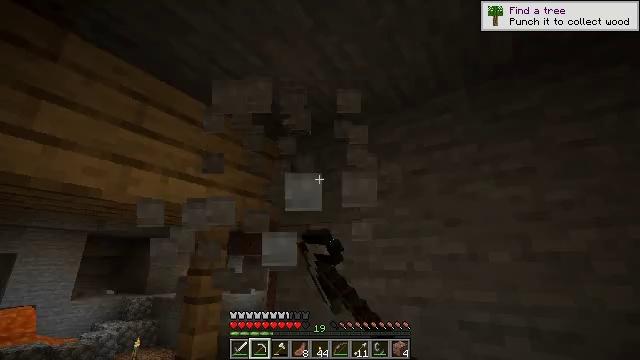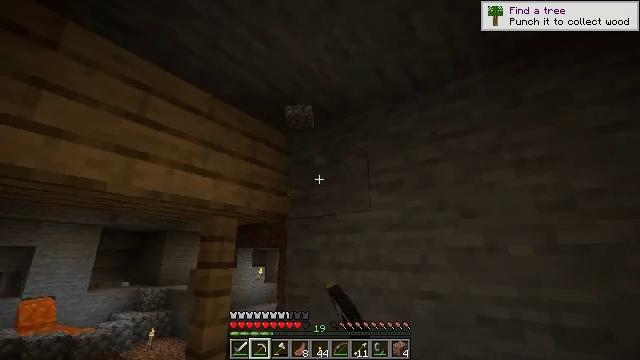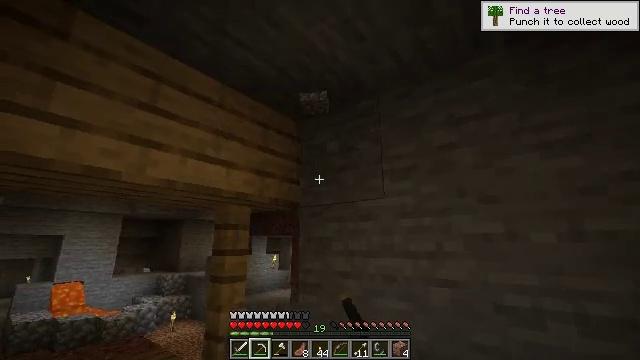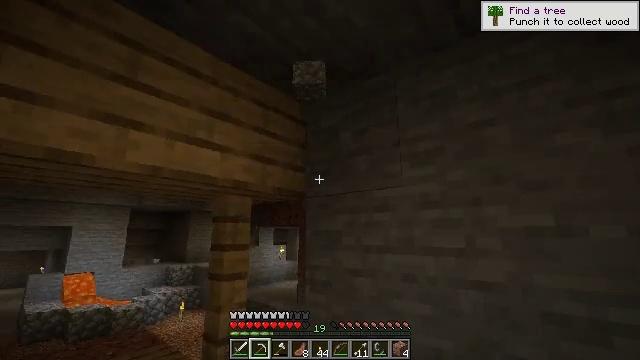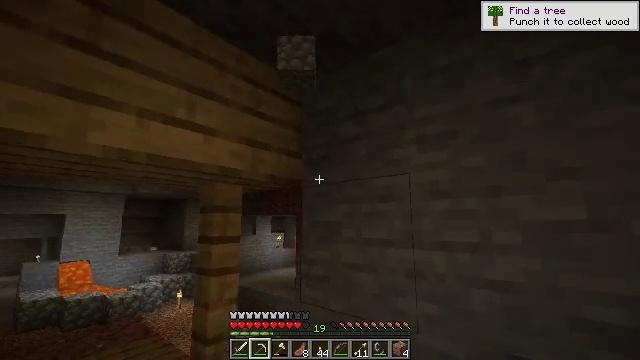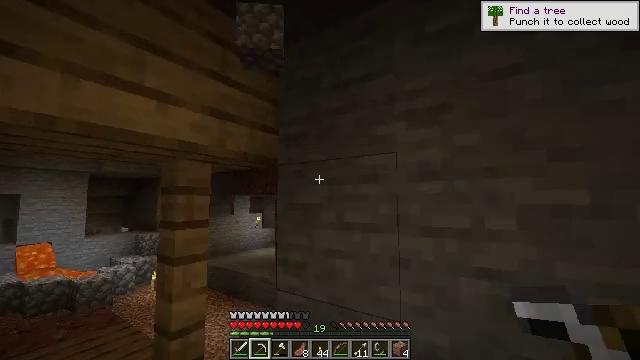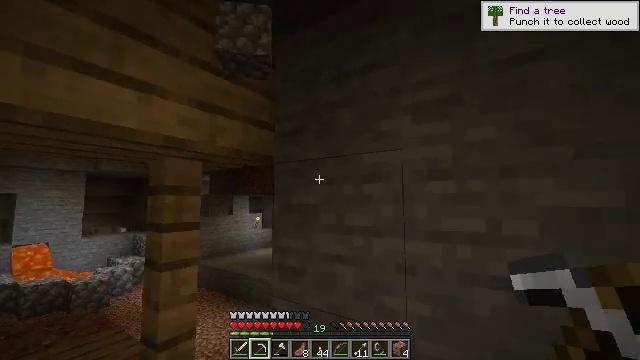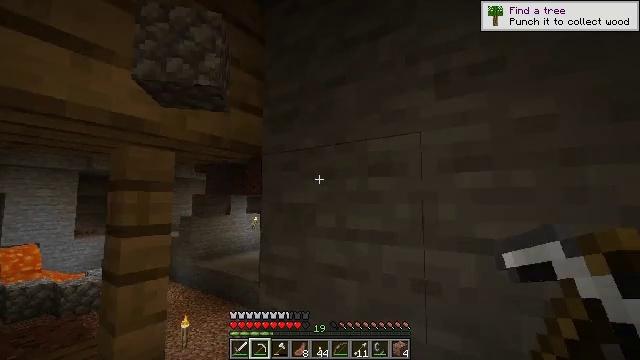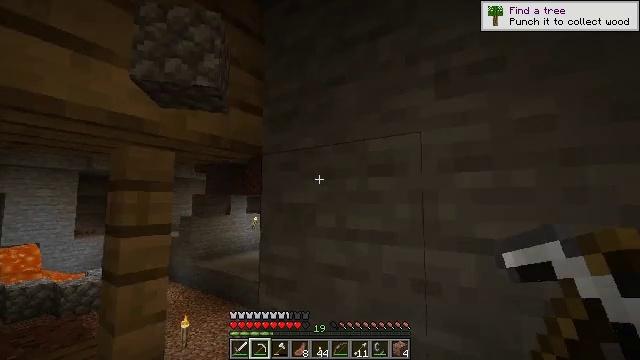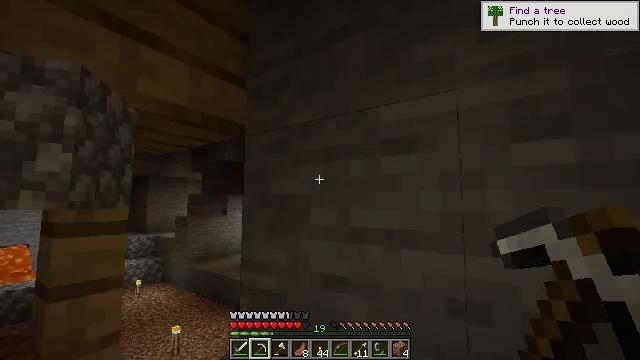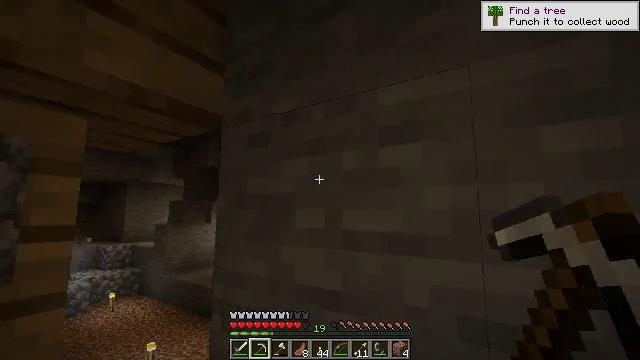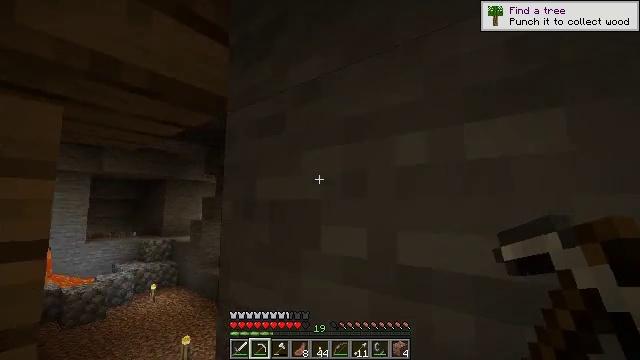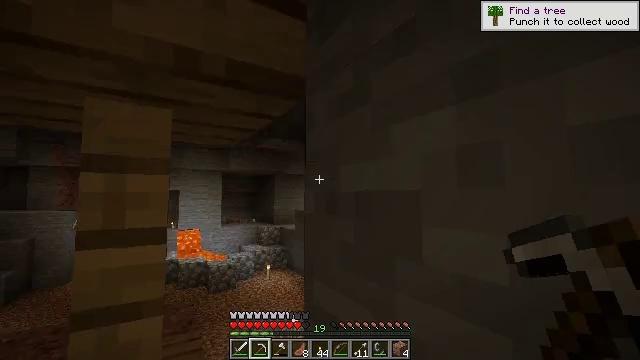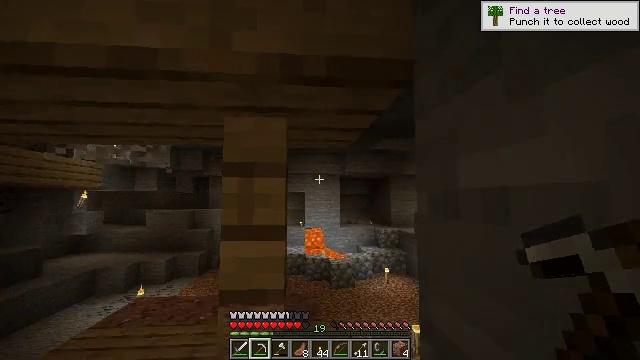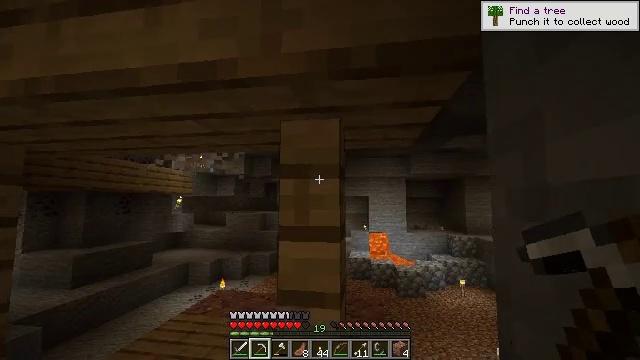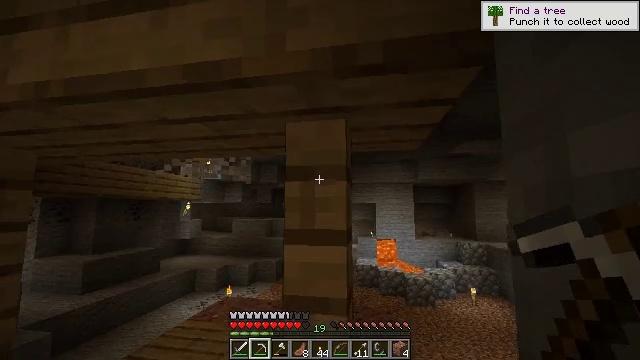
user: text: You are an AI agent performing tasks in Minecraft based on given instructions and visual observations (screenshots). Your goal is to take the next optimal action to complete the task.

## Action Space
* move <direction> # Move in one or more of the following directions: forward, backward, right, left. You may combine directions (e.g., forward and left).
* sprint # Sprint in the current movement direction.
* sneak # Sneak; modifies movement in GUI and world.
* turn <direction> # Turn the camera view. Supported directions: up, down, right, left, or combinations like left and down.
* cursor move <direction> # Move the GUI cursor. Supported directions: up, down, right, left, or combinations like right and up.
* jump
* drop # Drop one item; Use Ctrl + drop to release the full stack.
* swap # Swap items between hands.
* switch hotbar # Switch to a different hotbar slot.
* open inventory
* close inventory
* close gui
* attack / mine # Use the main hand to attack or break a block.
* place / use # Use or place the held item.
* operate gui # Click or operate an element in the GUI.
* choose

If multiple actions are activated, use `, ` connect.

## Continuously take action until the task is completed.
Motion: motion action
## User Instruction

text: Collect the oak planks from the structure.
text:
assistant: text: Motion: move forward, turn left and down
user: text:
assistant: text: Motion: move forward, turn left and down
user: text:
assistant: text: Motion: move forward, turn left and down
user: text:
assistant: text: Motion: move forward, turn down
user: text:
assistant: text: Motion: move forward, turn right and down
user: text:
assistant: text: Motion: move forward
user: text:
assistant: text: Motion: move forward
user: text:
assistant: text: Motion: move forward
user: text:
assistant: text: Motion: move forward
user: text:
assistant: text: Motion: move forward, turn right and up
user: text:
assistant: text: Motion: move forward, turn left
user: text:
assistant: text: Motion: turn left and down
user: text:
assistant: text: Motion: turn left
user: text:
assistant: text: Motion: turn left
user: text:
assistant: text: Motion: turn left and up
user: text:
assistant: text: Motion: turn up
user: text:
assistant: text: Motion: no_op
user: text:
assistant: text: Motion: no_op
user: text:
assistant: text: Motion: no_op
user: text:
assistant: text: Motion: no_op
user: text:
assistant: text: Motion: no_op
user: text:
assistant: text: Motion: no_op
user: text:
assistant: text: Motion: turn up
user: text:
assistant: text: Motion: move left
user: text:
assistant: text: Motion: move left
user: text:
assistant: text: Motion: move left
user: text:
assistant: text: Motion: move left
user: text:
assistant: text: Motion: move back
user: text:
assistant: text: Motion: move back, turn up
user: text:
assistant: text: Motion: move back, turn right and up